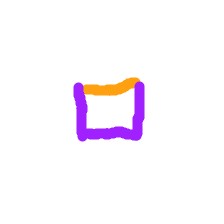
Shape: square